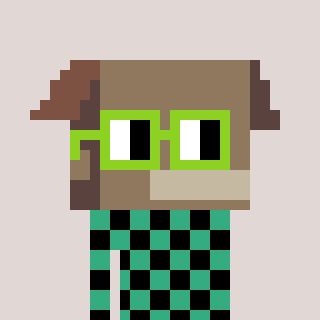
a pixel art character with square light green glasses, a box-shaped head and a teal-colored body on a warm background